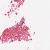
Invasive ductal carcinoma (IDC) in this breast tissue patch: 0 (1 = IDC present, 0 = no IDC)